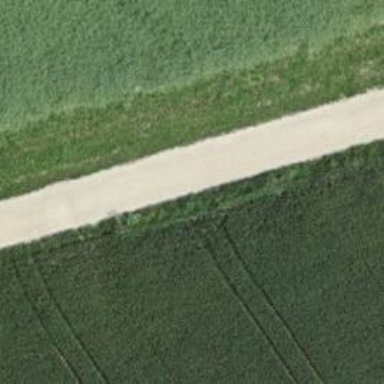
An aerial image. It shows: Track with fine gravel surface. The track type is grade 2.